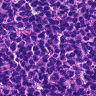
Metastatic tissue present: no